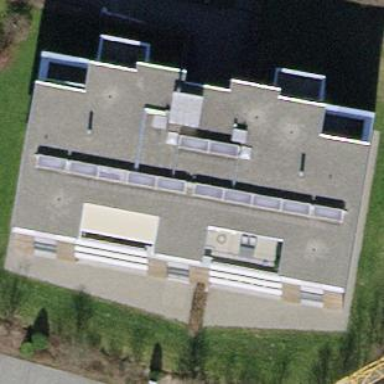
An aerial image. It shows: Building with apartments and flat roof.